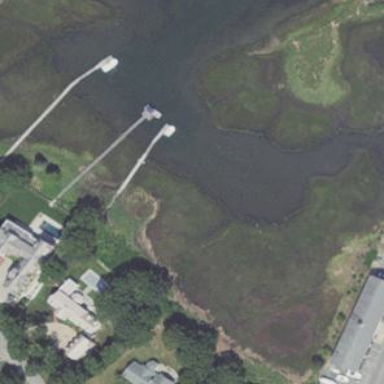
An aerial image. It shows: Saltmarsh wetland.